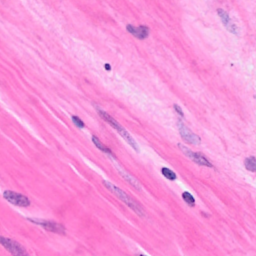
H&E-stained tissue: Breast